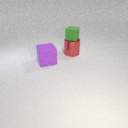
large purple rubber cube to the left of large red metal cylinder